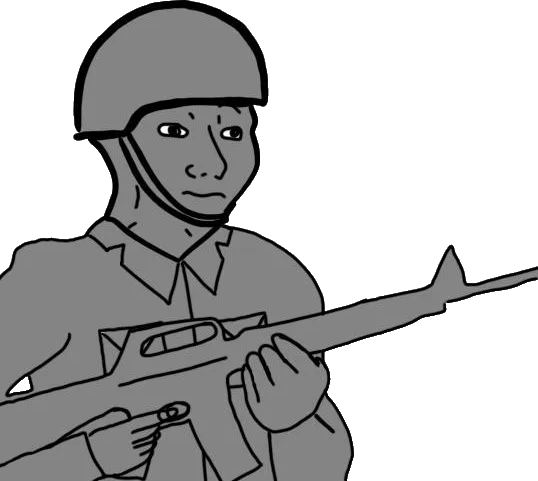
Label: 5_Objakt